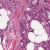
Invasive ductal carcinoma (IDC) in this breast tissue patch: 1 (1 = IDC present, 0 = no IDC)